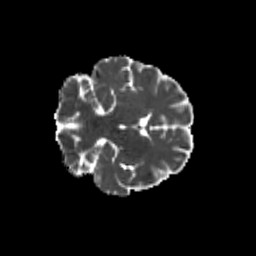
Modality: MD
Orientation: coronal
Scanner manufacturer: siemens
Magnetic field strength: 3 T
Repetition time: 9.2 s
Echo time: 0.084 s